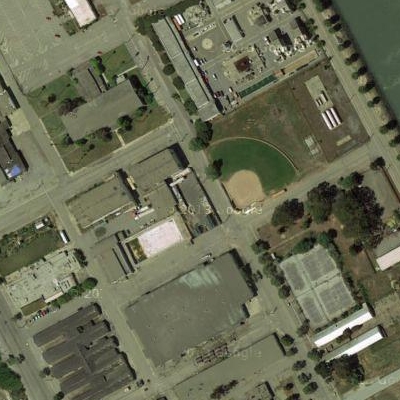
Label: Industry